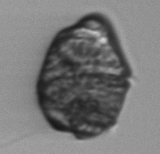
Label: Margalefidinium